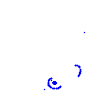
Particle: electron